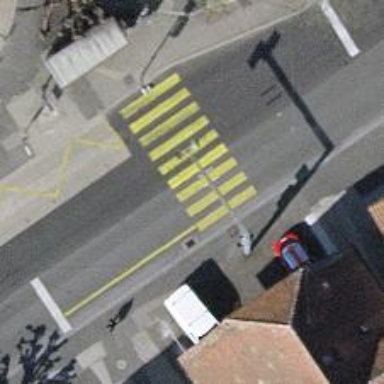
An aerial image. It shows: Road with traffic signals at crossing.